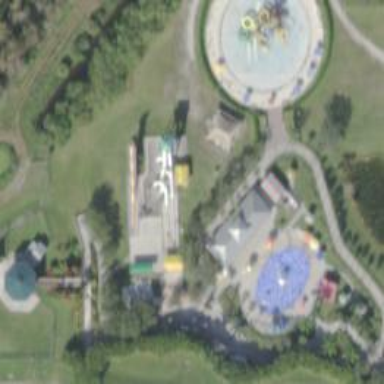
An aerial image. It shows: Attraction within Safari World Amusement Park.